Question: I'm having a real bad time trying to get Licensing to work. I'm following the docs at <URL>. I built the LVL library from the existing code in the Google Play Licensing Library and put the library into my workspace along with my android project.
I'm using code from <URL> that packages the licensing logic into a separate activity but I believe this is moot to the problem I'm having as I have tried it from my own main activity too.
THE PROBLEM IS: I cannot import com.android.vending.licensing...
The graphic below illustrates the problem. Internet research on this issue turns up many developers having this and related problems but none of the solutions work for me.
Does anyone have a clue?

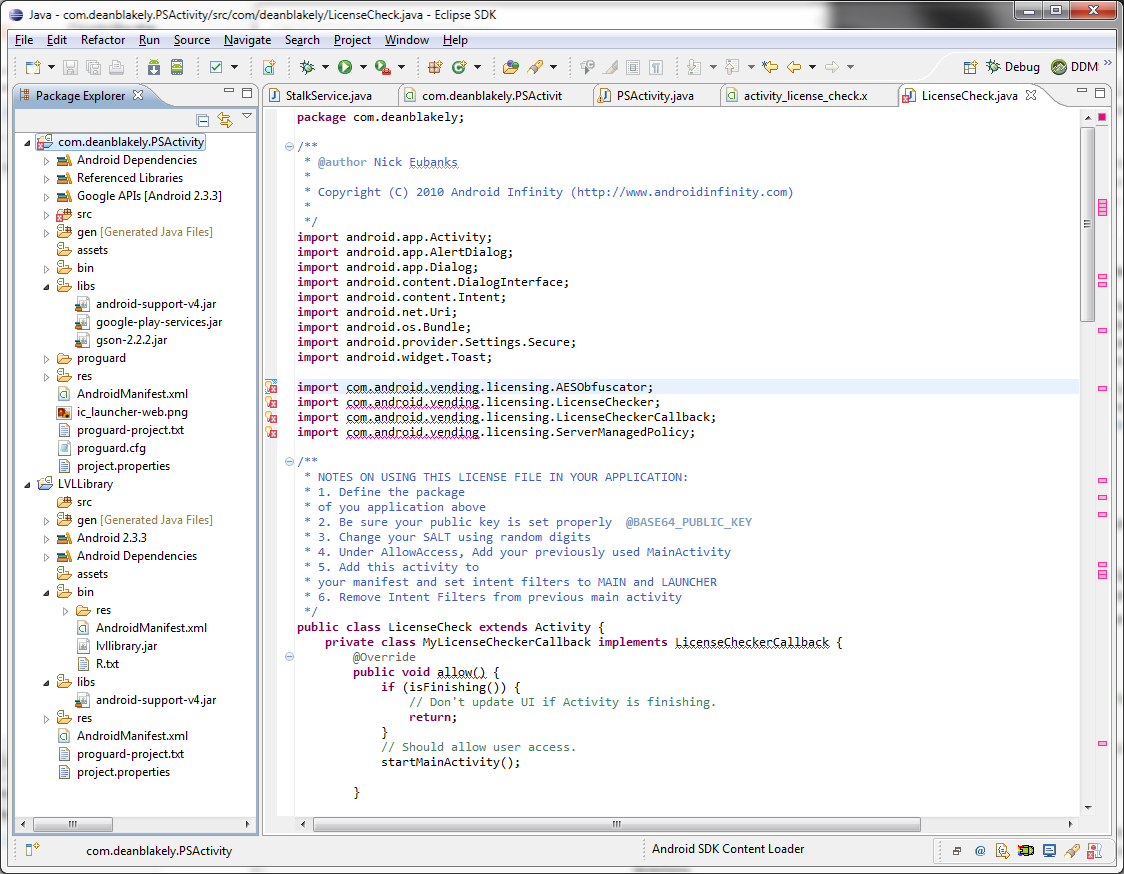
Answer: Right click on LVLibrary -> Properties -> Android
Check if isLibrary is selected (checked)
THen go into your com.deanblake... and right click on that, then same as above but where you see reference check if the libarary is added (doesnt have an x next to it). If not just click Add and select LVLibrary.